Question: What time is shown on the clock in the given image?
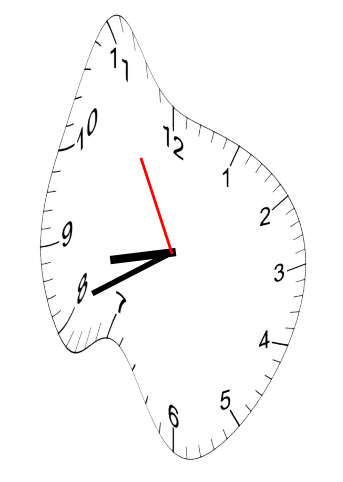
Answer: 08:40:55